Question: The pop up works flawless with bootstrap. Now I'm trying to limit the dark area during popup, I don't want the header to be covered in dark during popup, some thing like this
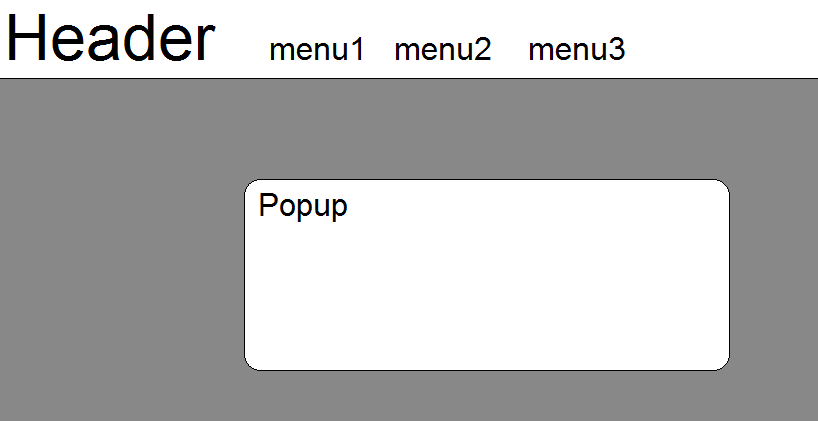
Answer: Figure out the z-index of the backdrop, make the header's z-index 1 higher. Currently Bootstrap's modal backdrop is set to a z-index of 1040. So try something like this...
'''
<header class="navbar navbar-default navbar-fixed-top" style="z-index: 1041;">
...
</header>
'''
<URL>